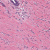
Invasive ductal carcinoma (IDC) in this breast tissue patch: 0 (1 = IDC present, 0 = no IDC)